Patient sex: M
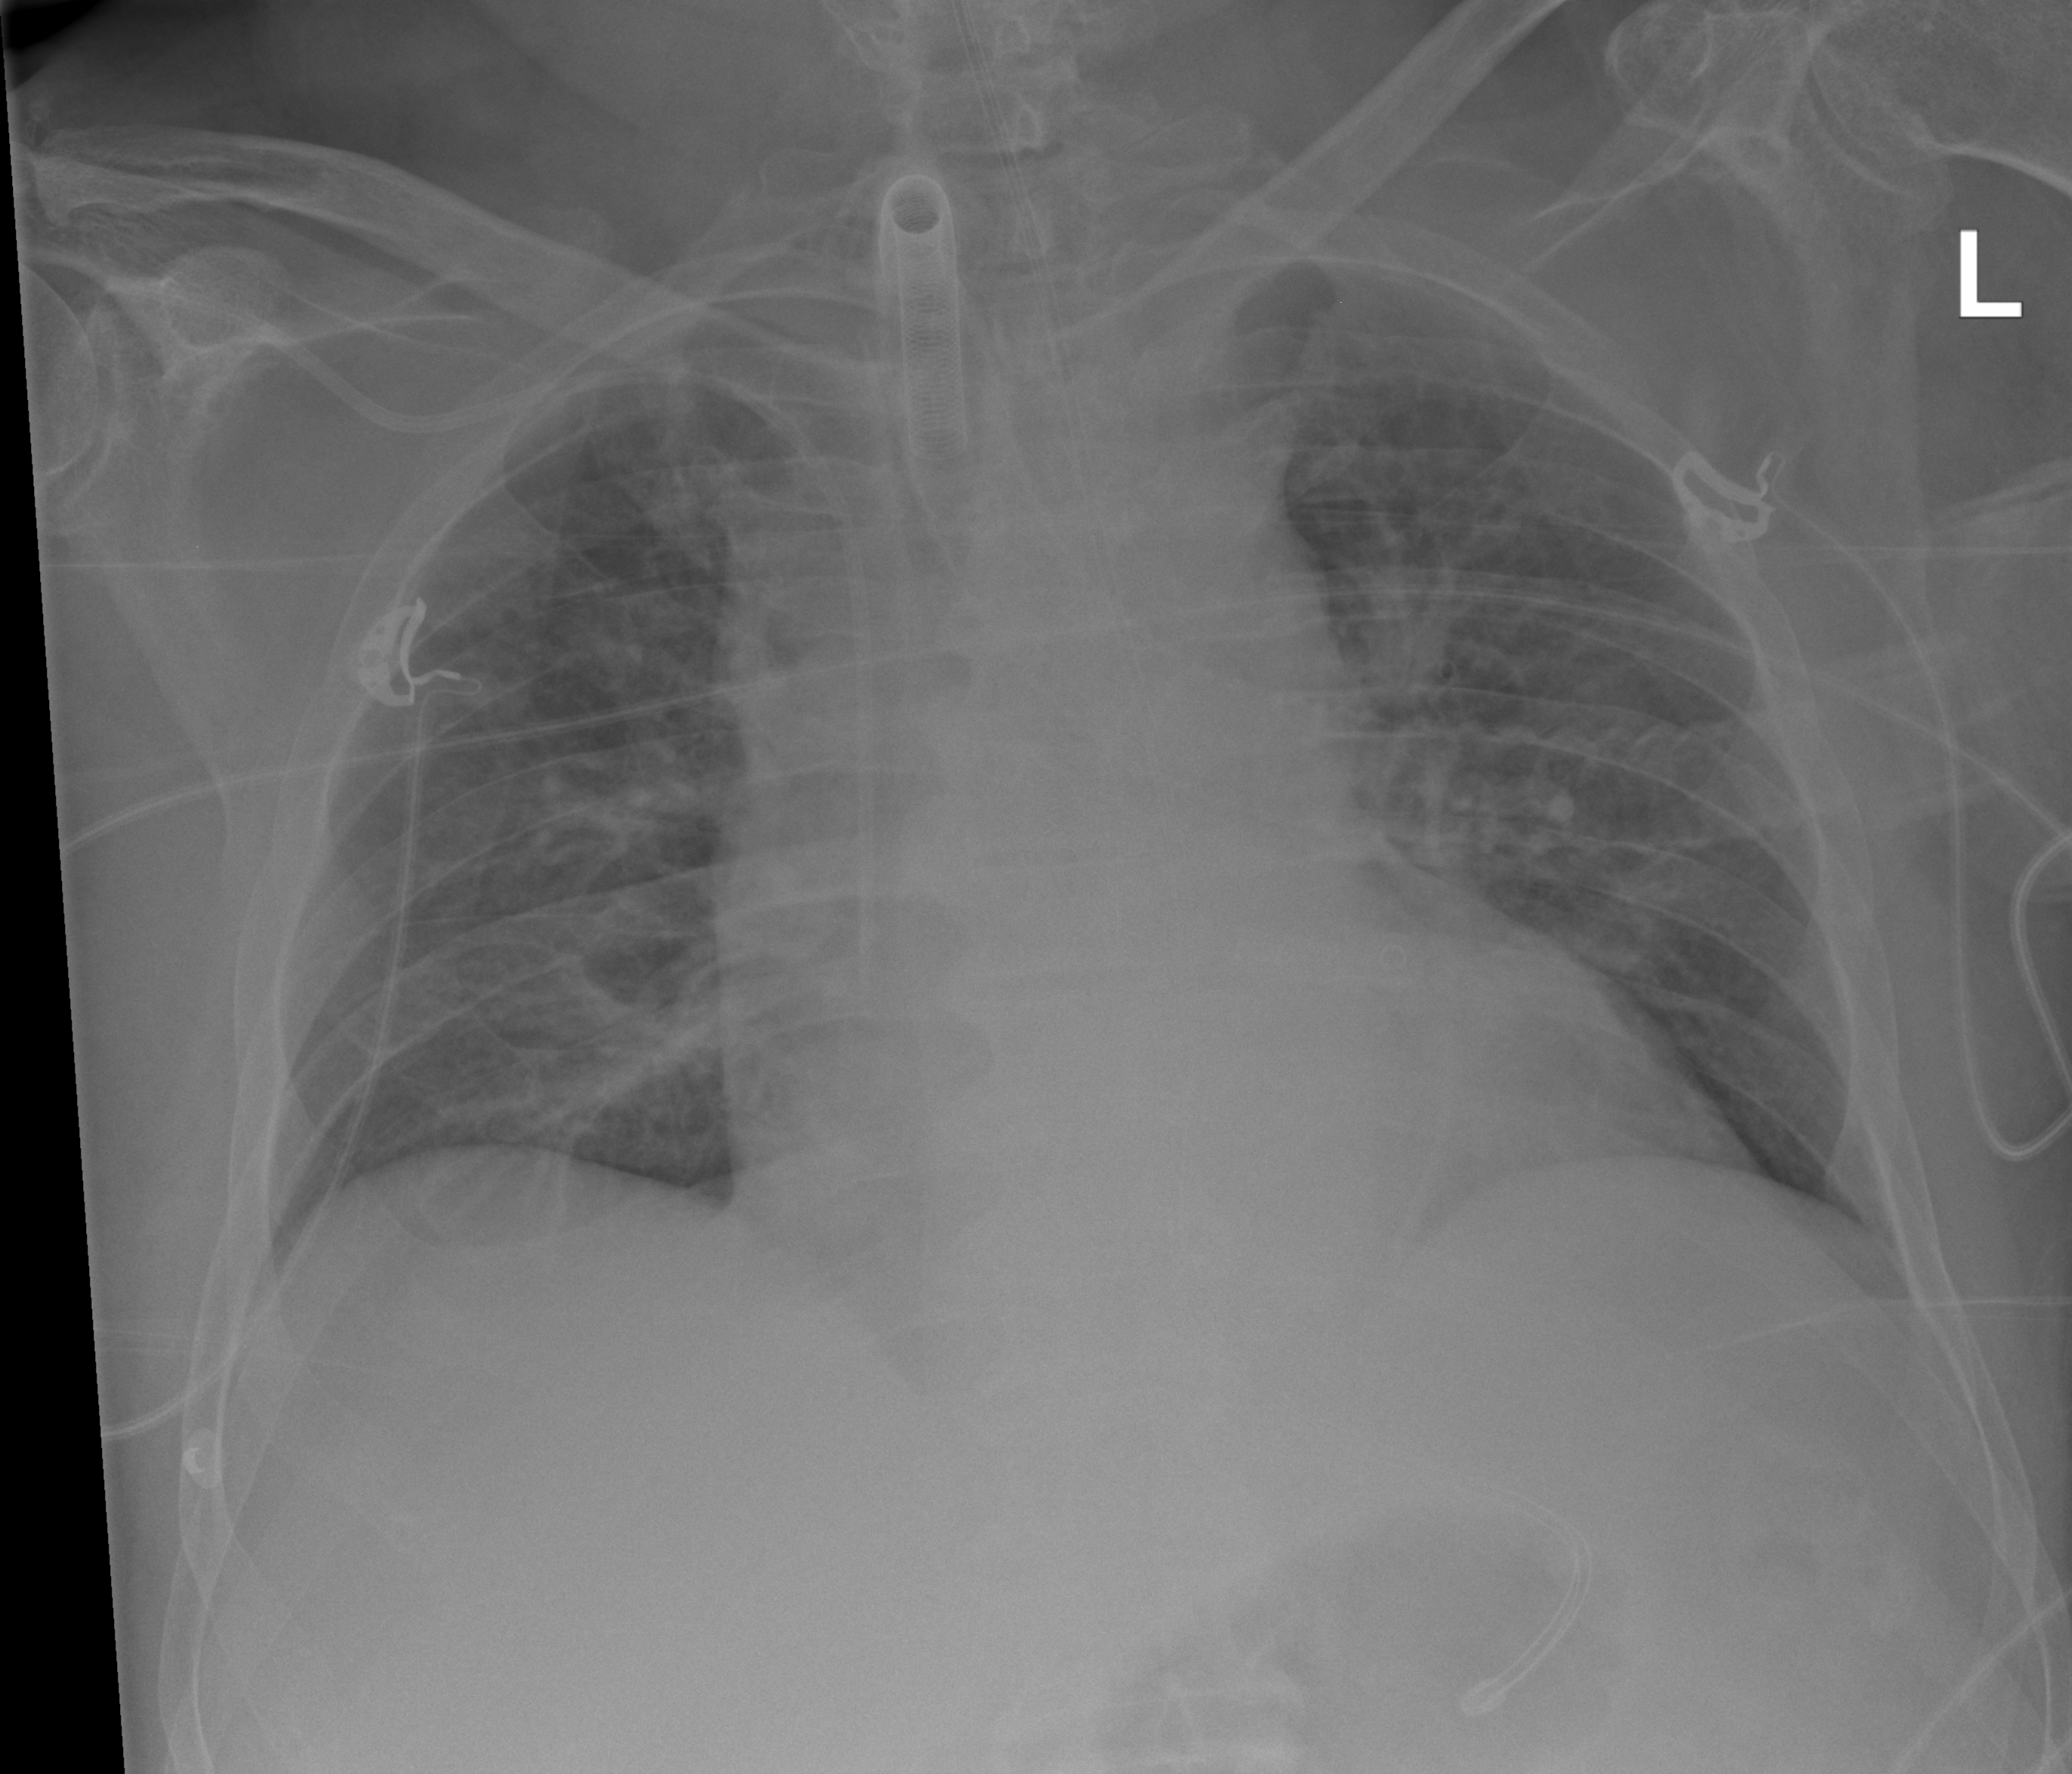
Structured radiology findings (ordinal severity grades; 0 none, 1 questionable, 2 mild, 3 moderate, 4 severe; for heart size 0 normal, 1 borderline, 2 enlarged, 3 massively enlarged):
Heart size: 2
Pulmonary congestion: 2
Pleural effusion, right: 0
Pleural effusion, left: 0
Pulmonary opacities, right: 2
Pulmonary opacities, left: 2
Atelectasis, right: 2
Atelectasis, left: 2